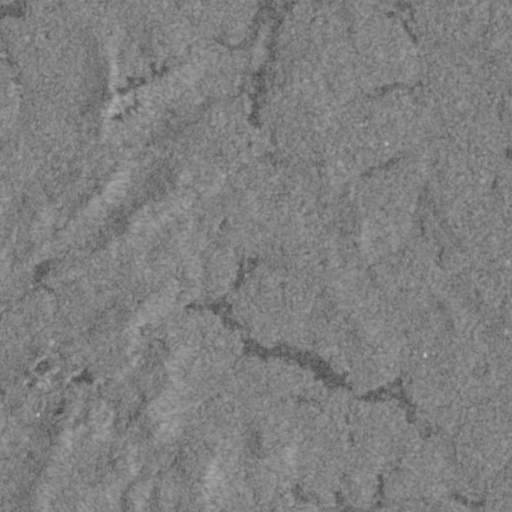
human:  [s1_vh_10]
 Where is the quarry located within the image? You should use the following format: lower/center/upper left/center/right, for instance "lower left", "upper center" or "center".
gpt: The quarry is located in the left of the image.
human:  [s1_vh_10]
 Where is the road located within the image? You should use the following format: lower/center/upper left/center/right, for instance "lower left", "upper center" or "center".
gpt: There is no road in the image.

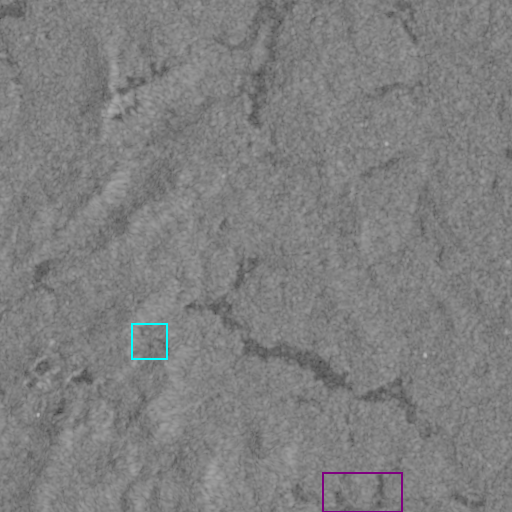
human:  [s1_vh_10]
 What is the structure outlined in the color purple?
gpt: The structure outlined in purple is a crop field.
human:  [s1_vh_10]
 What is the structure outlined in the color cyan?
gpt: The structure outlined in cyan is a quarry.
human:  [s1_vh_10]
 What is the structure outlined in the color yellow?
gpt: There is no yellow outline.